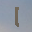
Label: 1